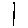
Label: line